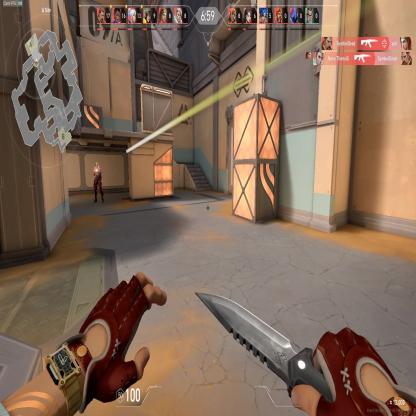
Label: enemy